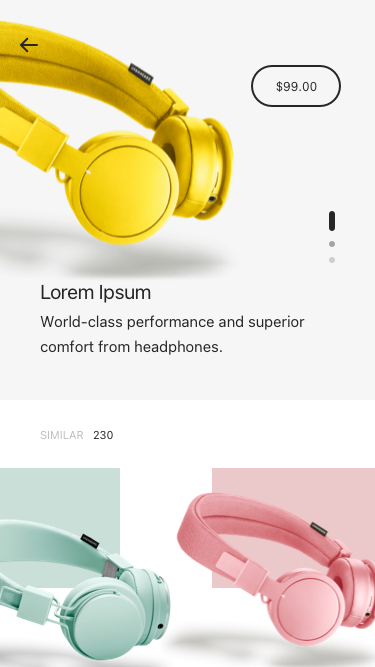
Text in this UI design:
similar
230
Lorem Ipsum
World-class performance and superior comfort from headphones.